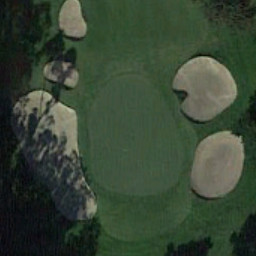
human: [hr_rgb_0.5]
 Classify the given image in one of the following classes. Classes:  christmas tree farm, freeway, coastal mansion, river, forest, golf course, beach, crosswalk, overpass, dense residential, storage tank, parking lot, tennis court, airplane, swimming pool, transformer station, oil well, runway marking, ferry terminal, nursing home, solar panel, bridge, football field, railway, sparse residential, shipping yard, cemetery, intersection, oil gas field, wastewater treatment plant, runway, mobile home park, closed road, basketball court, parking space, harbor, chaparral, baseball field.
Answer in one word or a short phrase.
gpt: golf course